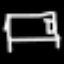
Label: bed